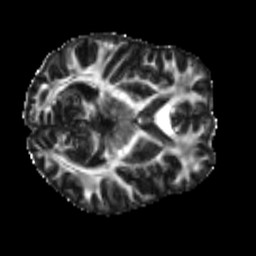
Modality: FA
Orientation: axial
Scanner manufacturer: siemens
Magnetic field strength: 3 T
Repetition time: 4 s
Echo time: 0.0594 s